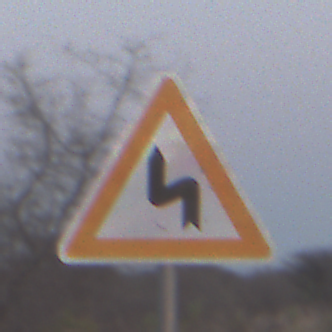
Verkehrszeichen: DoppelkurveZunaechstLinks
Umgebung: Outdoor, Nature
Tageszeit: SunriseSunset
Wetter: Clear
Licht: Natural
Jahreszeit: NotSpecified
Kontrast: LowContrast